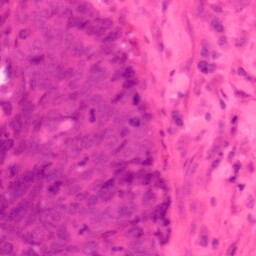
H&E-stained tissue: Colon